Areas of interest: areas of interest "Ningxia Migrant Museum"
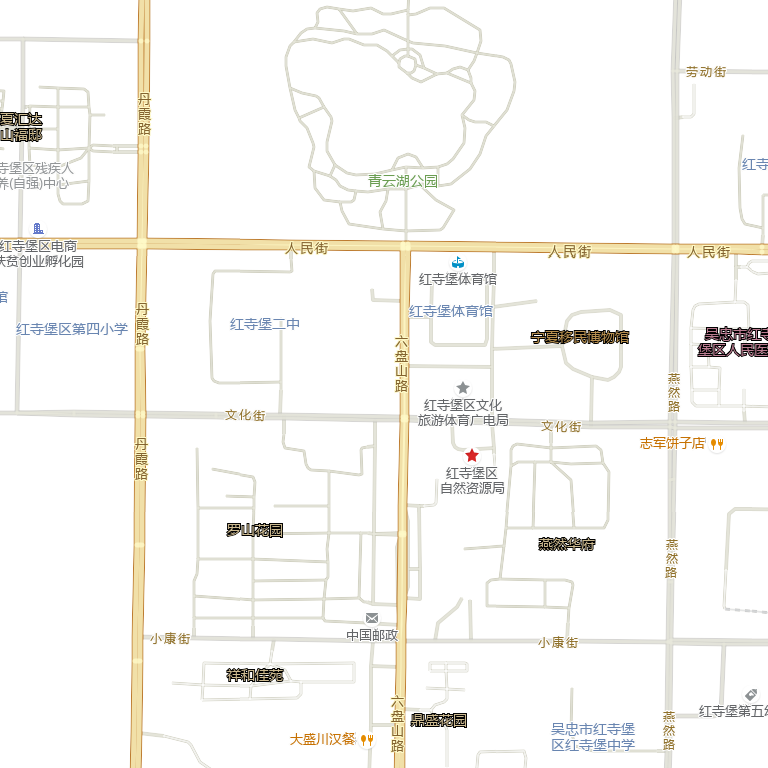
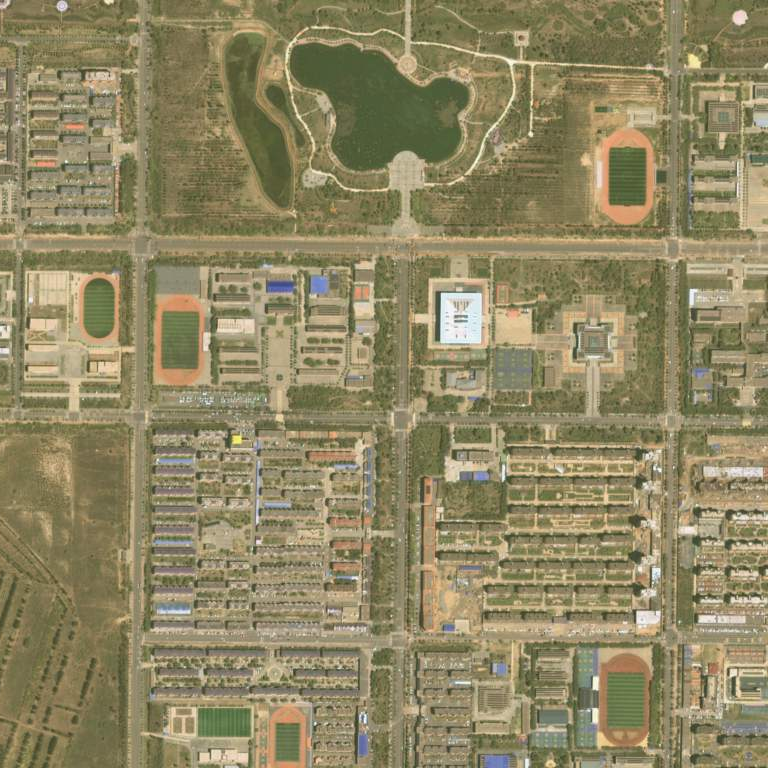